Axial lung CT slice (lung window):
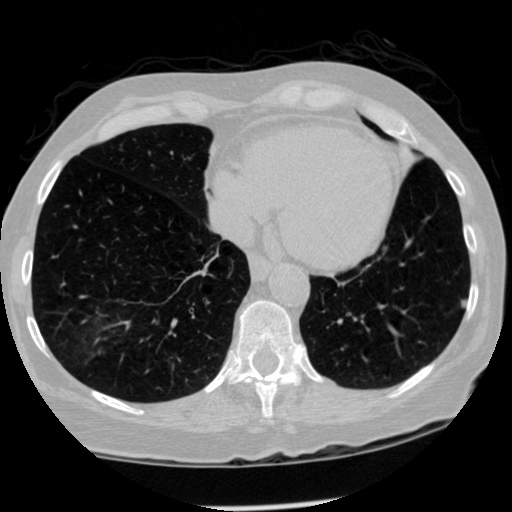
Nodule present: yes
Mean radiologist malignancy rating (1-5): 2.333